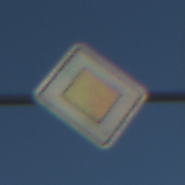
Verkehrszeichen: Vorfahrtsstrasse
Umgebung: Outdoor, Nature
Tageszeit: MorningAfternoon
Wetter: Clear
Licht: Natural
Jahreszeit: NotSpecified
Kontrast: HighContrast